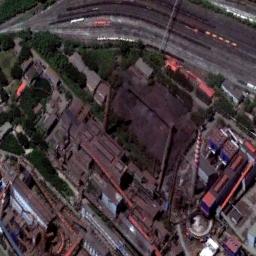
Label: thermal_power_station